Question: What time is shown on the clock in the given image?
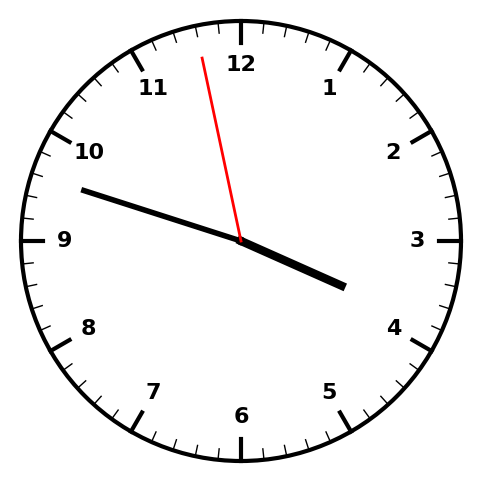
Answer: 03:47:58